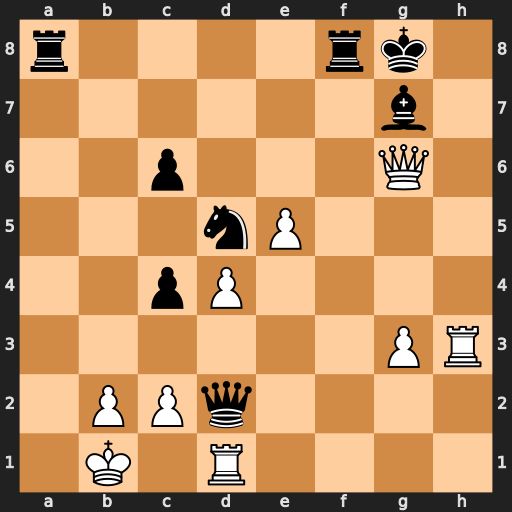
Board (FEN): r4rk1/6b1/2p3Q1/3nP3/2pP4/6PR/1PPq4/1K1R4
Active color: w
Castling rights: -
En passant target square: -
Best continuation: Qe6+ Rf7 Rxd2